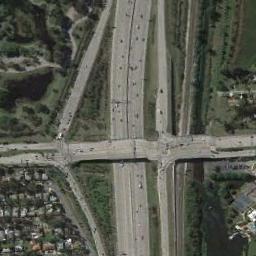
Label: overpass